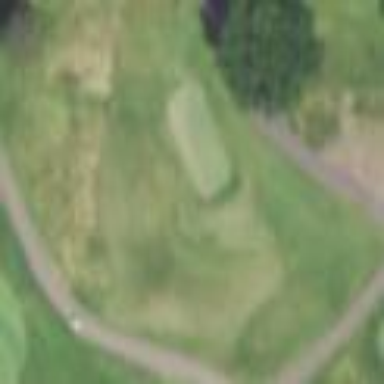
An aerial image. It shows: Rough area in golf course.